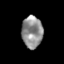
Tissue: skin
Cell type: Epithelial cells
Senescence score: 0.284
Nuclear area (px): 653
Mean DAPI intensity: 143.334